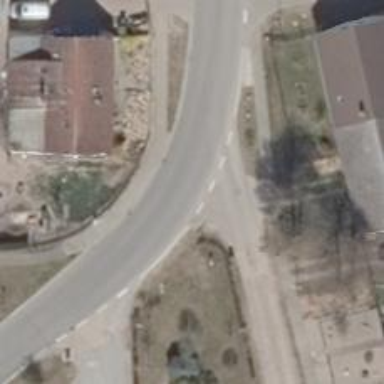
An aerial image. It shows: Tertiary road.